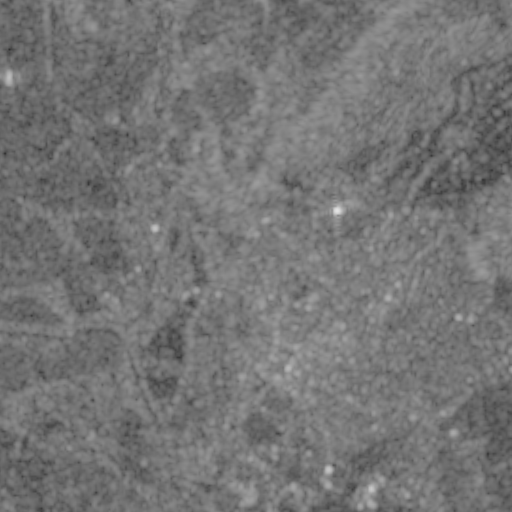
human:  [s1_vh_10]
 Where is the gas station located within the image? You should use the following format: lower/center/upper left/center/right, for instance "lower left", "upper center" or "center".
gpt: The gas station is located in the lower right of the image.
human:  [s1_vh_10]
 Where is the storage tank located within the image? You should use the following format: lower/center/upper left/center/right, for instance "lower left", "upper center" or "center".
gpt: The storage tank is located in the upper center of the image.
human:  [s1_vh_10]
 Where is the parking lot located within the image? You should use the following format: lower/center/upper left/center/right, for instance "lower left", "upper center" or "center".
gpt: There is no parking lot in the image.

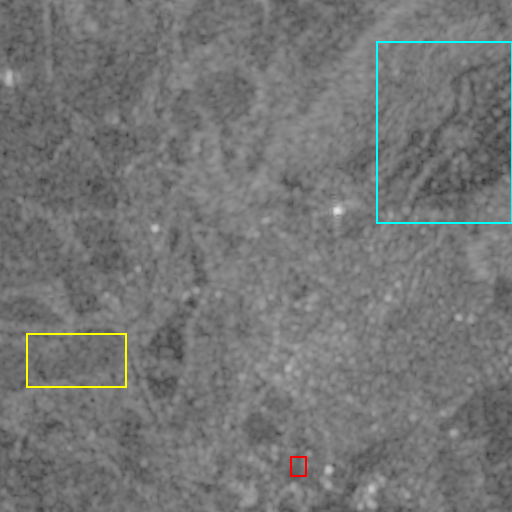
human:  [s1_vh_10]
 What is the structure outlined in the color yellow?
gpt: The structure outlined in yellow is a crop field.
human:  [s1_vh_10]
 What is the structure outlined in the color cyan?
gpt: The structure outlined in cyan is a park.
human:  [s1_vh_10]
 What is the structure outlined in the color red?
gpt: The structure outlined in red is a parking lot.
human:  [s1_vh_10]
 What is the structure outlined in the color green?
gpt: There is no green outline.